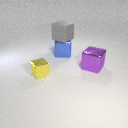
small yellow metal cube in front of large purple metal cube